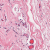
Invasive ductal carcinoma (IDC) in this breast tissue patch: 0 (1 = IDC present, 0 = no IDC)